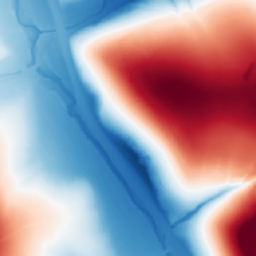
Category: classical
Decomposition family: gaussian
Decomposition parameters: sigma: 100
Upsampling method: nearest
Upsampling parameters: scale: 2
Upsampling scale: 2